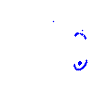
Particle: proton